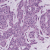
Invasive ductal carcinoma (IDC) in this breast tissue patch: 1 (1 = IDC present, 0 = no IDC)